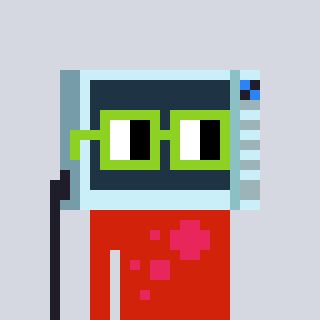
a pixel art character with square light green glasses, a microwave-shaped head and a red-colored body on a cool background